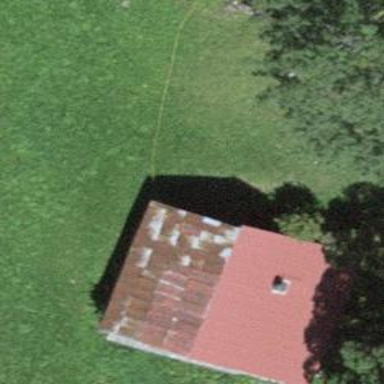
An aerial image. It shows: Rural barn.